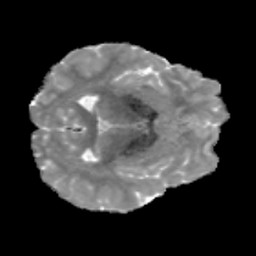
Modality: MD
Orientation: axial
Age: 23
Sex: female
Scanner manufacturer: siemens
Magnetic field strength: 3 T
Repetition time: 3.5 s
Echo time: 0.086 s